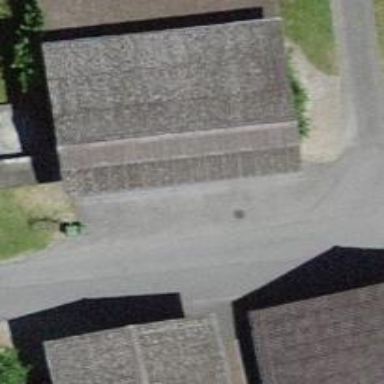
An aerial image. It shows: Barn.